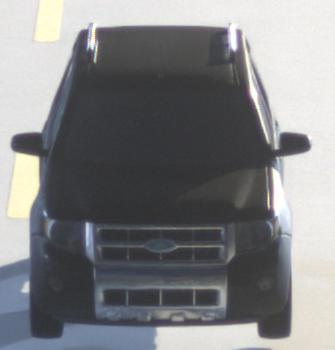
Make: Ford
Model: Escape Hybrid
Detailed model: -
Model produced from: 2004
Model produced until: 2012
Doors: 5
Color: black
Road condition: dry road
Daytime: night
Contrast: high contrast